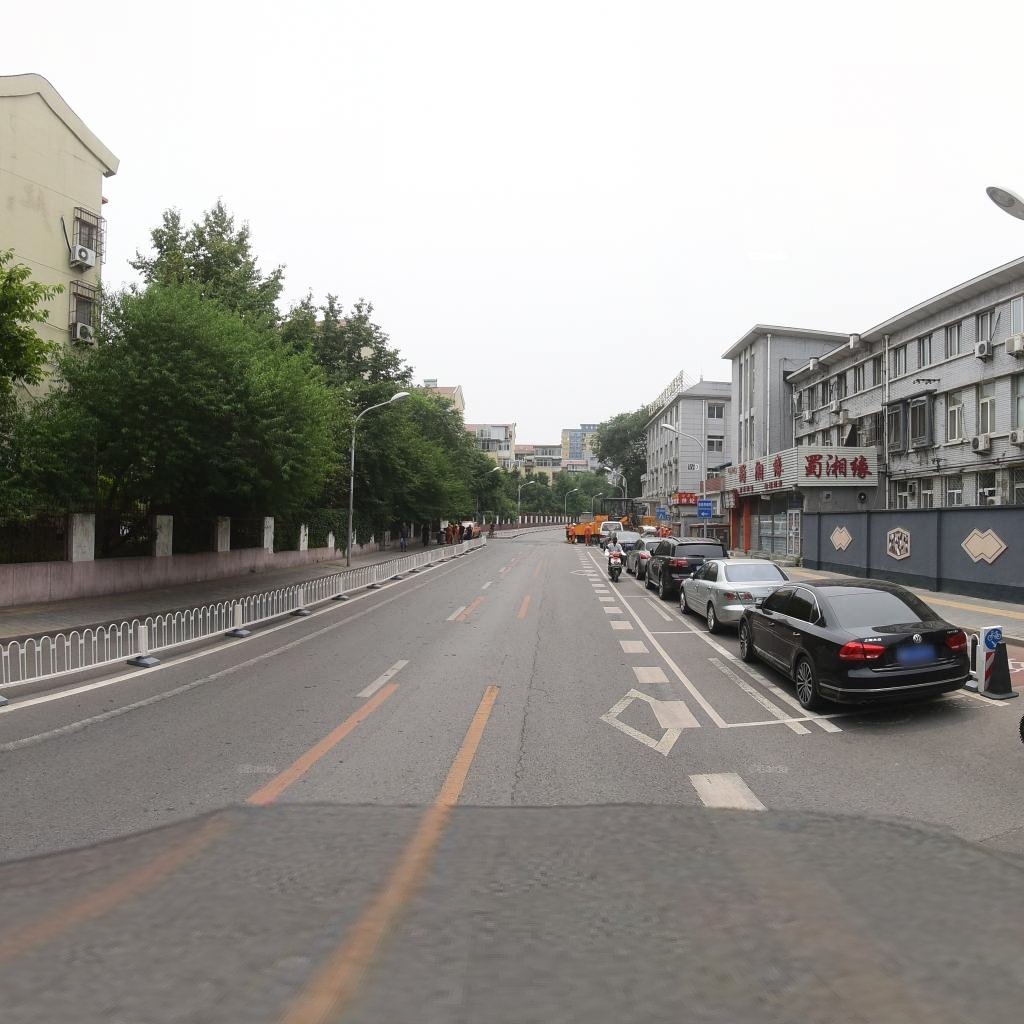
Region: Xicheng
Road damage annotations: longitudinal crack